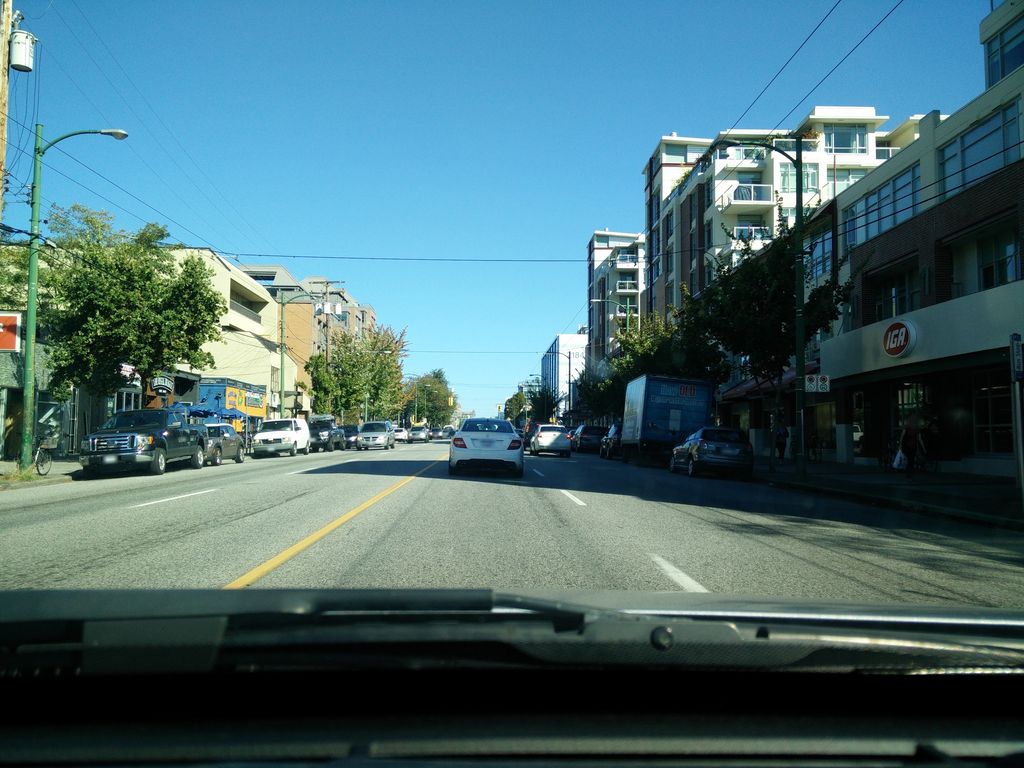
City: vancouver